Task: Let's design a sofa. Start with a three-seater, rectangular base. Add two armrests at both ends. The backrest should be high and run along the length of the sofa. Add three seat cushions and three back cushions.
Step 439:
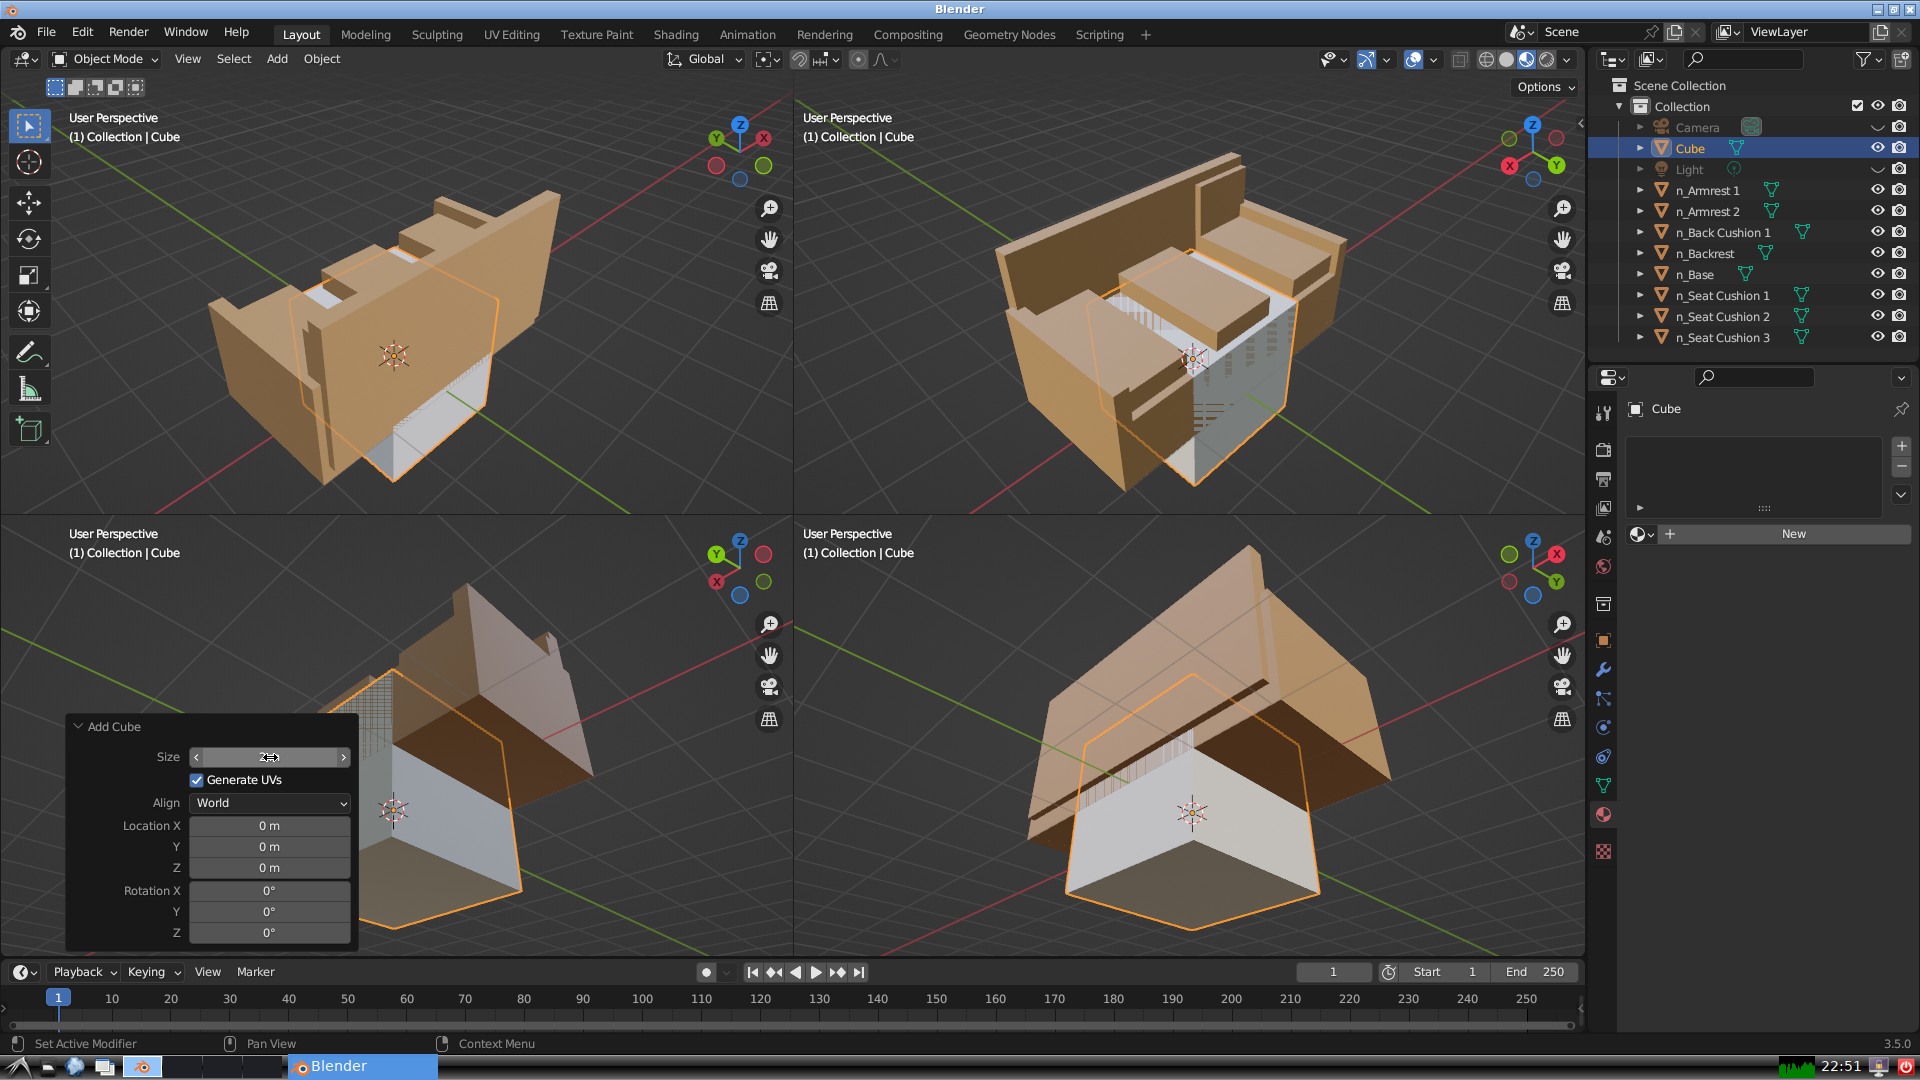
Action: {"mouse_move": [960, 540]}